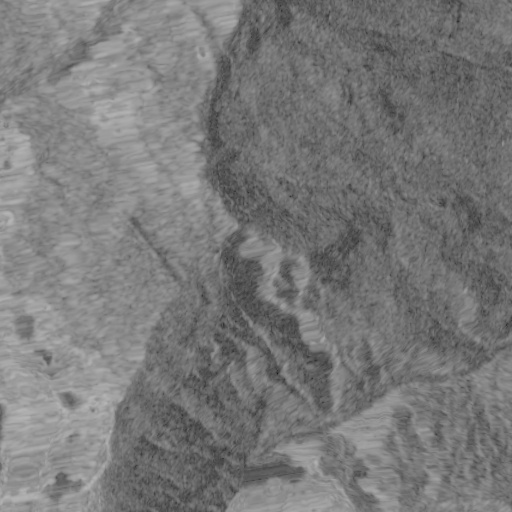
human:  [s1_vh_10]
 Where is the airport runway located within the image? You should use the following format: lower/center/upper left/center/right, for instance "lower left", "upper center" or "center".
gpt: The airport runway is located in the center left of the image.
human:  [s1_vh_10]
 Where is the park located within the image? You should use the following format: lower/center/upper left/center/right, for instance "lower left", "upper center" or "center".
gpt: The park is located in the lower right of the image.
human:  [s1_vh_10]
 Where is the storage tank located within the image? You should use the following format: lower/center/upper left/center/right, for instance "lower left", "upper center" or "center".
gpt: The storage tank is located in the lower right of the image.
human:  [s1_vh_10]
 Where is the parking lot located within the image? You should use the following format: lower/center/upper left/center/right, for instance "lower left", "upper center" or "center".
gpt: There is no parking lot in the image.

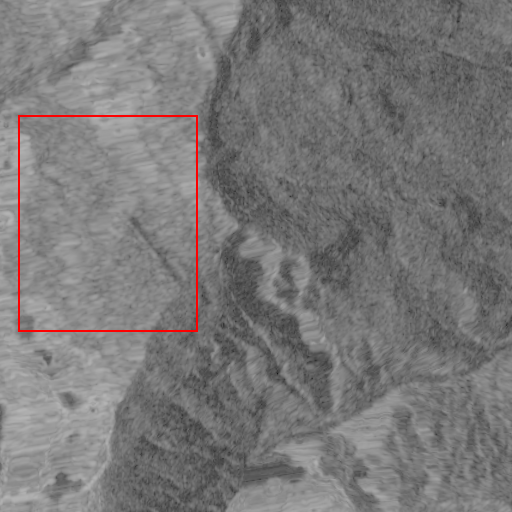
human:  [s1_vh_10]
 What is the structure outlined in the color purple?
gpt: There is no purple outline.
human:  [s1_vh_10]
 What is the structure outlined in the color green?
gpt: There is no structure outlined in green.